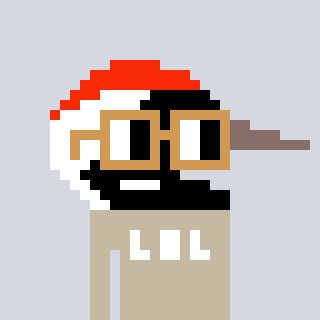
a pixel art character with square brown glasses, a crane-shaped head and a bege-colored body on a cool background